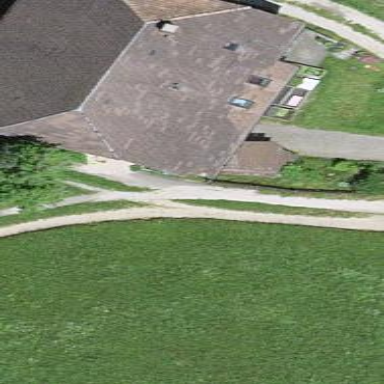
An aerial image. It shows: Farm building.